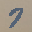
Label: 7